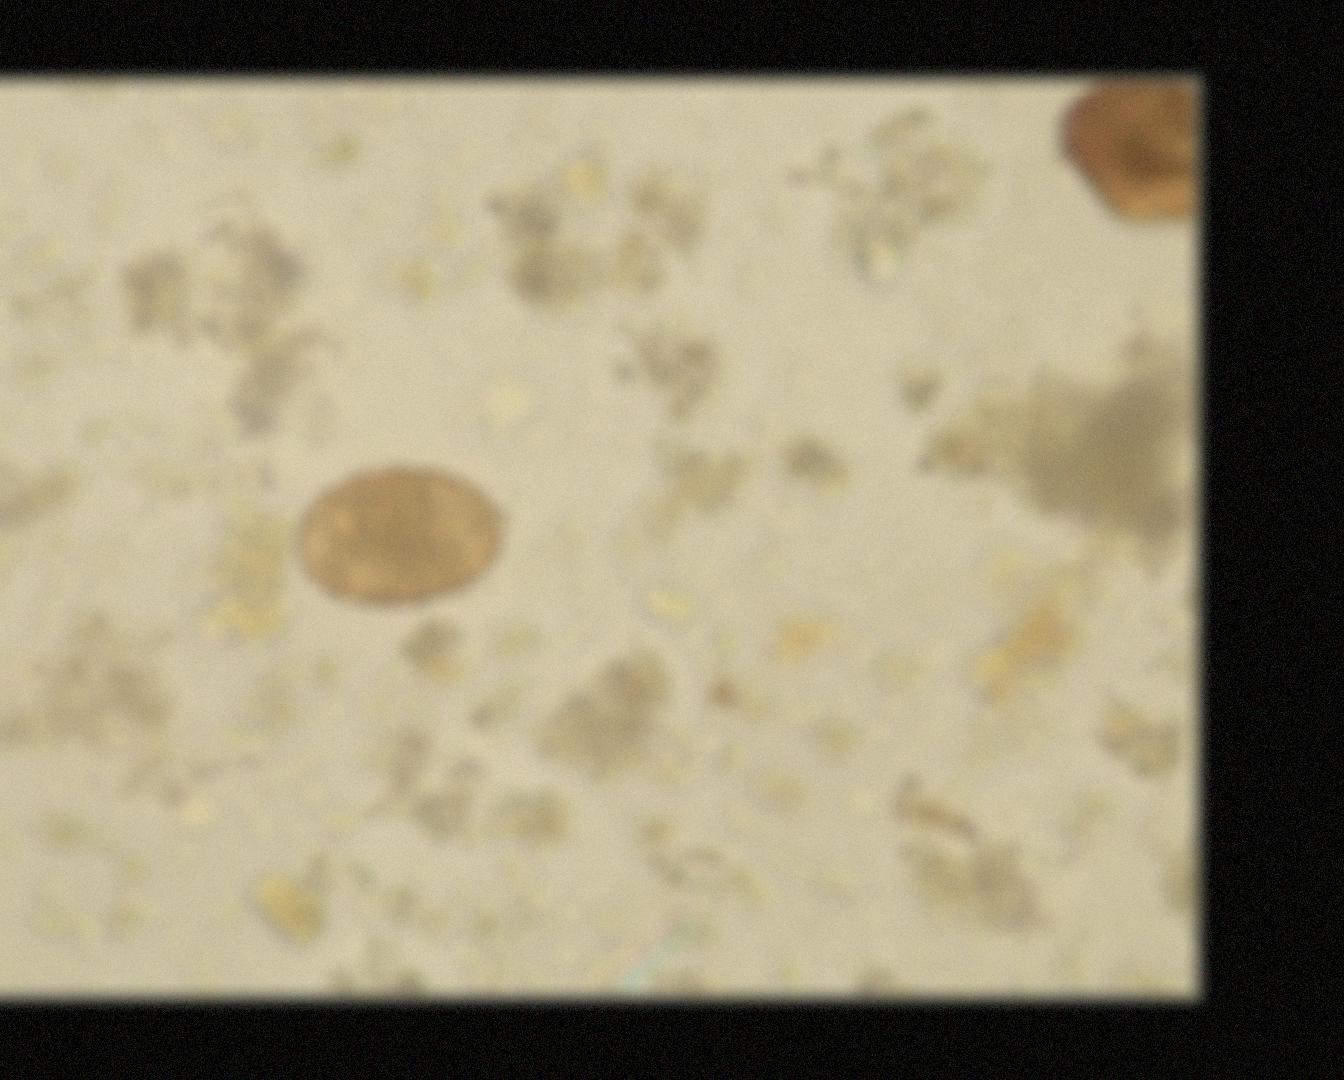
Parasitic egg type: Ascaris lumbricoides